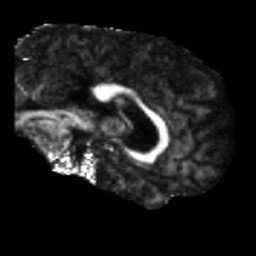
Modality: FA
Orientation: sagittal
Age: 49
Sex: male
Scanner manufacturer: siemens
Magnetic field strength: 3 T
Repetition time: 5.47 s
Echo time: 0.0854 s